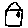
Label: house